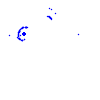
Particle: kaon